Question: In my project I am using 'MagicalRecord' framework (implementation of active record pattern for 'Core Data' on iOS). How can I retrieve all existing ENTITIES from my '.xcdatamodeld' file? I have to iterate though all entities (classes that inherit from managed object in my project) to truncate stored data.
I have only default configuration set in my model file. So for the following data model:

My code that show how it should look like:
'''
NSArray *myEntities = // Retrive my entities.
foreach (Class *c in myEntities) {
[c MR_truncateAll];
}
'''
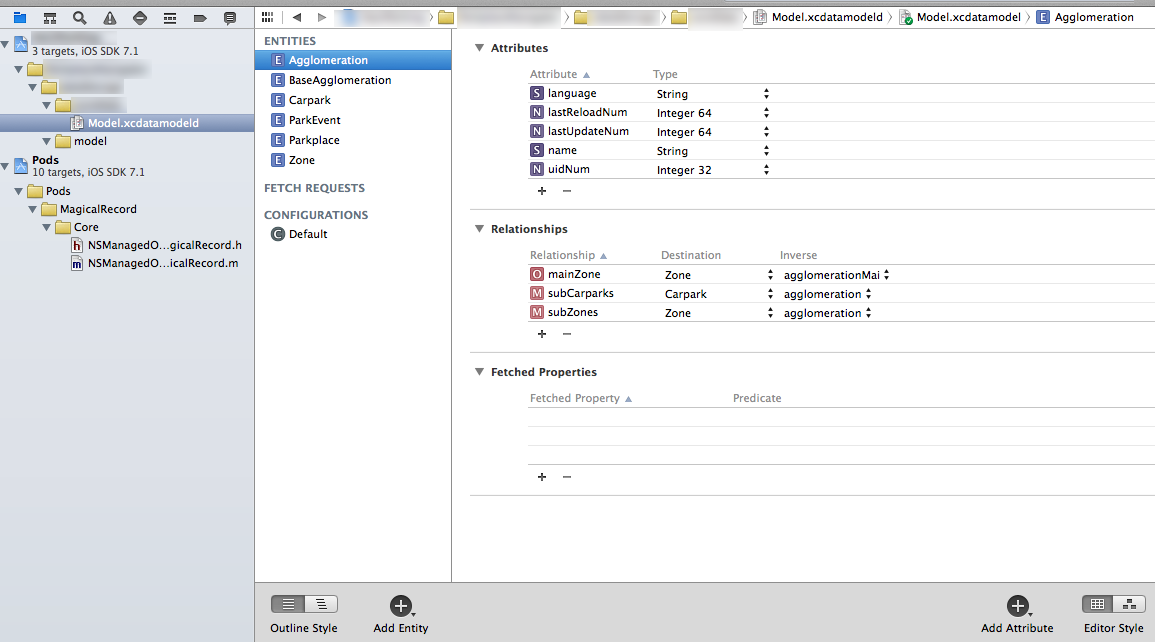
Answer: Okey I have found the solution <URL>. The answer is pretty simple:
'''
NSArray *allEntities = [[NSManagedObjectModel MR_defaultManagedObjectModel] entities];
for (NSManagedObject *mo in allEntities) {
[[mo class] MR_truncateAll];
}
'''